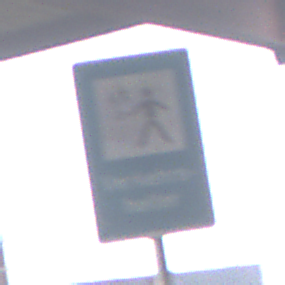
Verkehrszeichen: Verkehrshelfer
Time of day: Midday
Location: Roofed (Special)
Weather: Overcast
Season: NotSpecified
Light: Natural